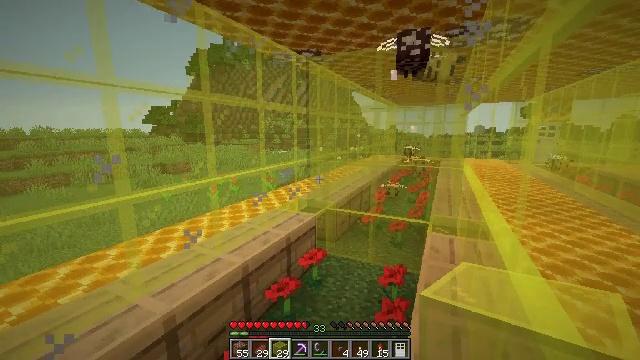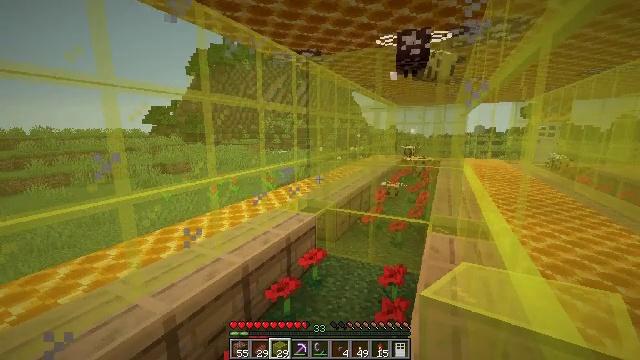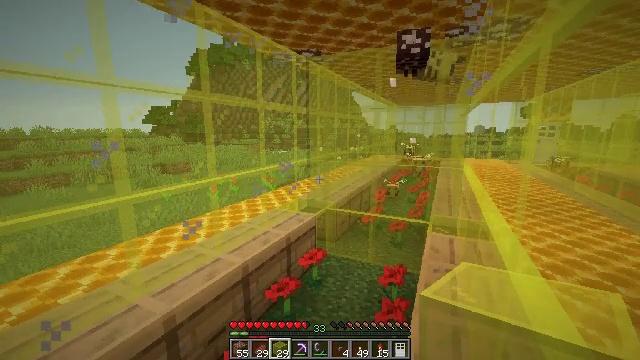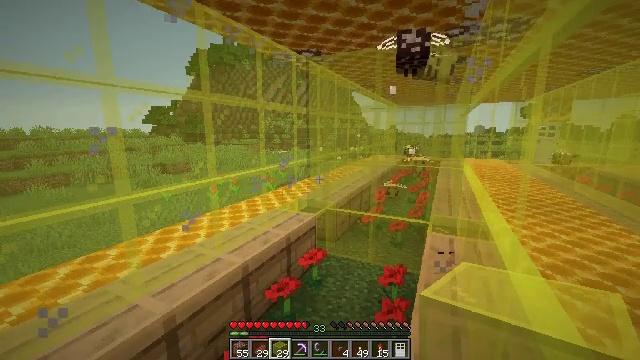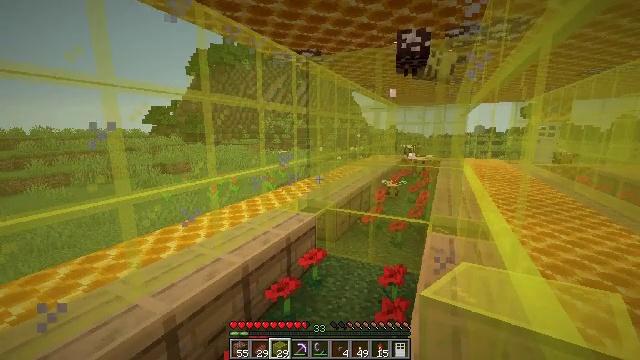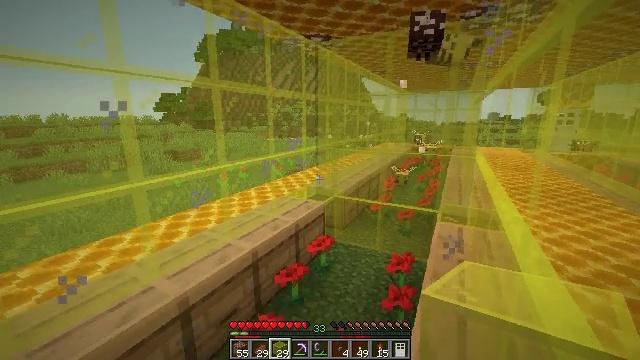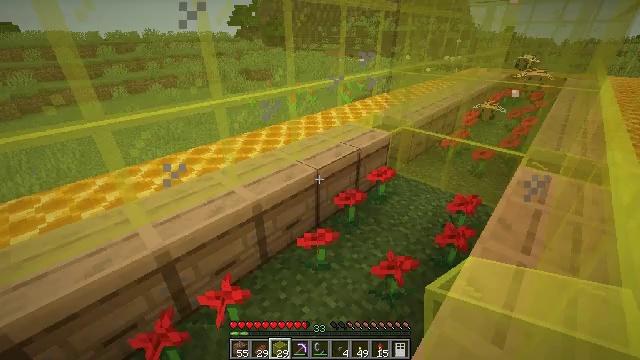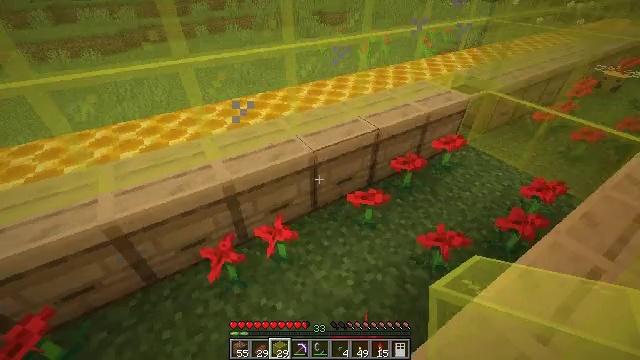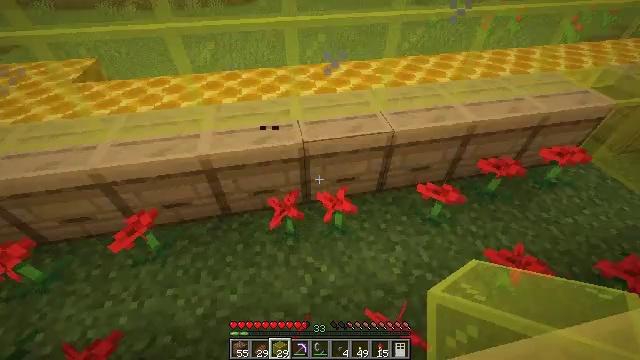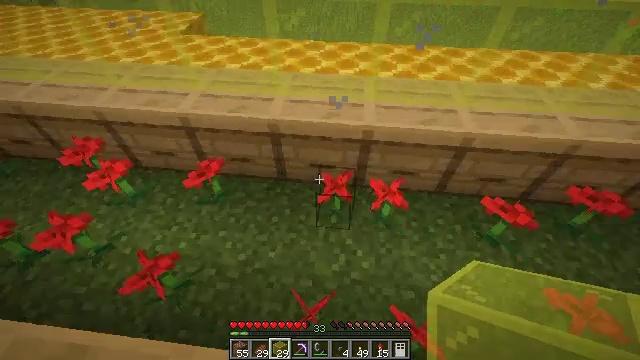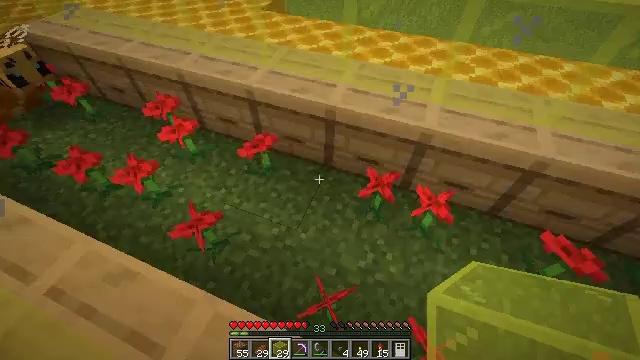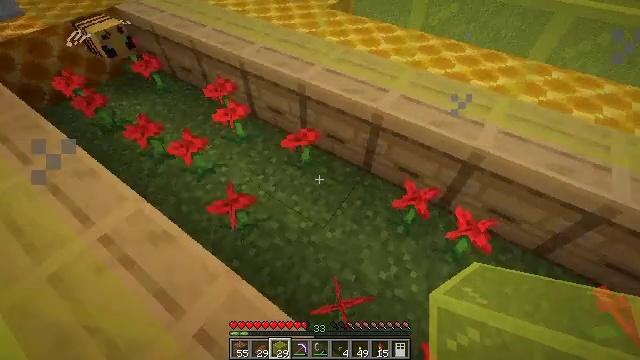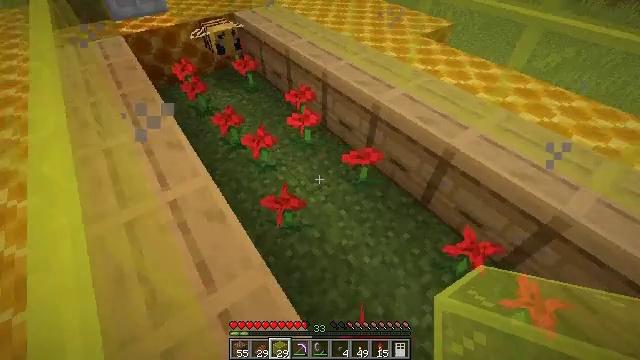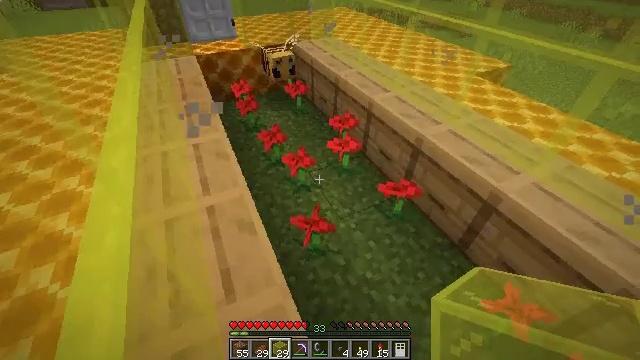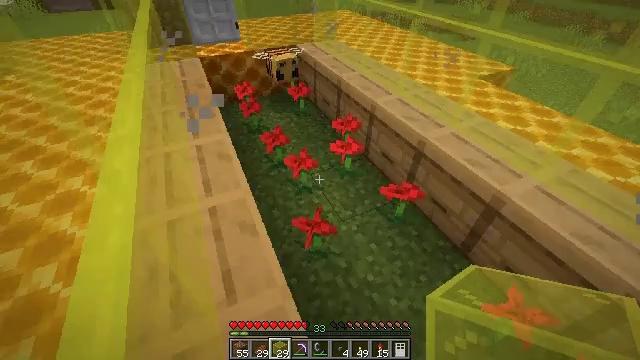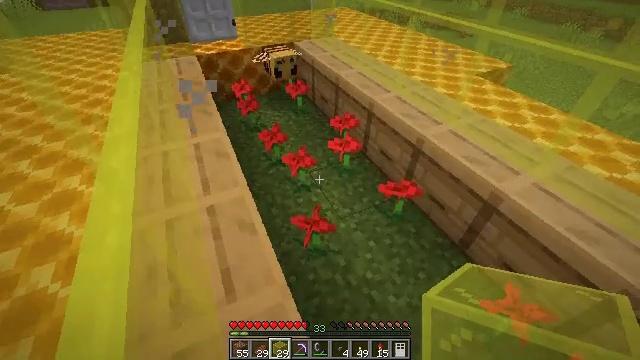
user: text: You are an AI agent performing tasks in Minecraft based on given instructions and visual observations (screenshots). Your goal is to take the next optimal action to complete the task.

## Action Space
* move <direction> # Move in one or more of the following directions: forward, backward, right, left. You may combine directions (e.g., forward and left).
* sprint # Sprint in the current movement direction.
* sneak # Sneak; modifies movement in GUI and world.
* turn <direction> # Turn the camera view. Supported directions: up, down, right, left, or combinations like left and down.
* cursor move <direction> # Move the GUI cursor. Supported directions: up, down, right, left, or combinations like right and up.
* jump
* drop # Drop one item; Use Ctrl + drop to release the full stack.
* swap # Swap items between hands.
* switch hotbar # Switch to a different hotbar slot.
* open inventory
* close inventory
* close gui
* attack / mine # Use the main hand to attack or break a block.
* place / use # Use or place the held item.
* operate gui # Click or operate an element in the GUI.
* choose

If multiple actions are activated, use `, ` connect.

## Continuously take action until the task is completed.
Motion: motion action
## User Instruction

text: Create a honeycomb block using the crafting table.
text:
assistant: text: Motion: no_op
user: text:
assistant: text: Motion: no_op
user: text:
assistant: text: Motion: no_op
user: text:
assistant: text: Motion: no_op
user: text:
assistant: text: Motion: turn left and down
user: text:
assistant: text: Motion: turn left and down
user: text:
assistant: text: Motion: turn left and down
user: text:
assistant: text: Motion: turn left and down
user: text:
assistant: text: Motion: turn left and down
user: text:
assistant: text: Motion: turn left and down
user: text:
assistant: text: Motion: turn left
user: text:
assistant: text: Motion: turn left and up
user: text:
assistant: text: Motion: turn left and up
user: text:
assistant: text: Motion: no_op
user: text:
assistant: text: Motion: no_op
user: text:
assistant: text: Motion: turn left
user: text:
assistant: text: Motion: turn left
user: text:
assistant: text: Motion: turn left
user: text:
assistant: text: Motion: turn up
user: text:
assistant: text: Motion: turn up
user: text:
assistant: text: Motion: turn up
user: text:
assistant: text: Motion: turn up
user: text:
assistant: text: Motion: no_op
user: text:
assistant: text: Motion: turn up
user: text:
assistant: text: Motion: move forward and move left
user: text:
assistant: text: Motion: move forward and move left
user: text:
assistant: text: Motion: move forward and move left
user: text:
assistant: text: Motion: move forward and move left
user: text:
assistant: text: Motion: move forward and move left
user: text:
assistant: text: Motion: move forward